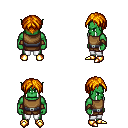
a pixel art fantasy rpg character, male body template, orc, green skin, leather chest armor, white pants, dark blonde parted hairstyle, leather bracers, gold boots, four views (front, back, left, right), 2x2 character sprite sheet, small pixel art, hard edges, no anti-aliasing